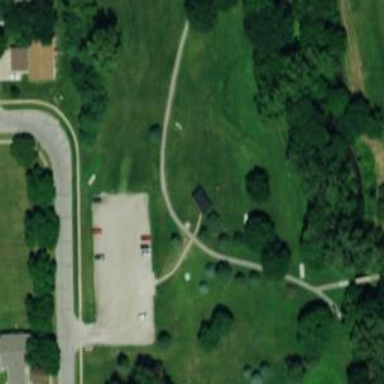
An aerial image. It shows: Disc golf hole.